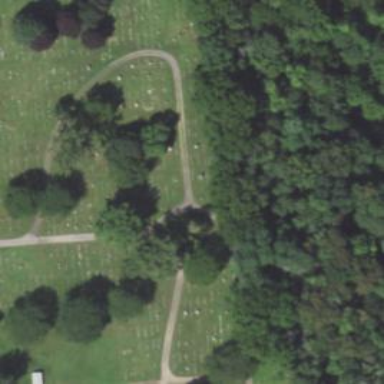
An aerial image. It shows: Cemetery.